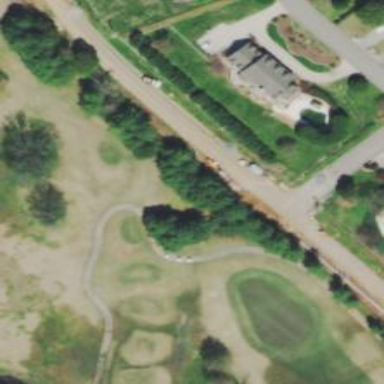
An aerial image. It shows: Golf path with asphalt surface.